Question: I need a SQL statement that reads this table:

And that returns dynamic columns with all the logins in a day, grouping by 'EmployeeId'.
'''
EmployeeId, Login1, Logoff1, Login2, Logoff2, Login3, Logoff3
'''
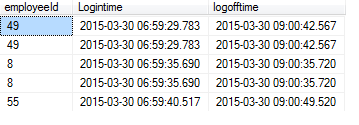
Answer: ## Test Data
'''
DECLARE @TABLE TABLE (EmployeeID INT, LoginTime DATETIME , LogoffTime DATETIME)
INSERT INTO @TABLE VALUES
( 49 , '2015-04-07 00:16:22.307' , '2015-04-07 00:16:30.307'),
( 49 , '2015-04-07 00:17:22.307' , '2015-04-07 00:17:39.307'),
( 8 , '2015-04-06 00:16:22.307' , '2015-04-06 00:16:30.307'),
( 8 , '2015-04-07 00:16:22.307' , '2015-04-07 00:16:28.307'),
( 55 , '2015-04-05 00:16:22.307' , '2015-04-07 00:16:22.307')
'''
## Query
'''
SELECT *
FROM (
SELECT EmployeeID
,Dates
, Login_Logoff + '_'
+ CAST(ROW_NUMBER() OVER
(PARTITION BY EmployeeID,Login_Logoff
ORDER BY Dates ASC) AS NVARCHAR(10)) AS [Login_Logoff]
FROM @TABLE
UNPIVOT (Dates FOR Login_Logoff IN (LoginTime,LogoffTime))up
) T
PIVOT (MAX(Dates)
FOR Login_Logoff
IN (LoginTime_1,LogoffTime_1,LoginTime_2,LogoffTime_2))p
'''
## Results
'''
+------------+-------------------------+-------------------------+-------------------------+-------------------------+
| EmployeeID | LoginTime_1 | LogoffTime_1 | LoginTime_2 | LogoffTime_2 |
+------------+-------------------------+-------------------------+-------------------------+-------------------------+
| 8 | 2015-04-06 00:16:22.307 | 2015-04-06 00:16:30.307 | 2015-04-07 00:16:22.307 | 2015-04-07 00:16:28.307 |
| 49 | 2015-04-07 00:16:22.307 | 2015-04-07 00:16:30.307 | 2015-04-07 00:17:22.307 | 2015-04-07 00:17:39.307 |
| 55 | 2015-04-05 00:16:22.307 | 2015-04-07 00:16:22.307 | NULL | NULL |
+------------+-------------------------+-------------------------+-------------------------+-------------------------+
'''